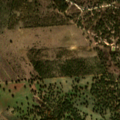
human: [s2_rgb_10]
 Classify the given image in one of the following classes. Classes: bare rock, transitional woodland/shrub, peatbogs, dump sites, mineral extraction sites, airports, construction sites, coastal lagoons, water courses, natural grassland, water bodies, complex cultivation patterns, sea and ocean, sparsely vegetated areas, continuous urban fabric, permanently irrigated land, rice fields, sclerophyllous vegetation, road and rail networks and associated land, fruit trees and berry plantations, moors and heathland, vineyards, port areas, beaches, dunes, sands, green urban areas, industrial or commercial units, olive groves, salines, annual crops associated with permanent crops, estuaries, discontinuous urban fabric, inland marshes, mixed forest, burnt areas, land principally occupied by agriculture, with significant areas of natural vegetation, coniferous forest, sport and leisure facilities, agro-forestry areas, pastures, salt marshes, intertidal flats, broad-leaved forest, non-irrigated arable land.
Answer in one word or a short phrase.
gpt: olive groves, agro-forestry areas, broad-leaved forest, transitional woodland/shrub